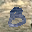
Label: 8